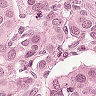
Metastatic tissue present: yes